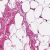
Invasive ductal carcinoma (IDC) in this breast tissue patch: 0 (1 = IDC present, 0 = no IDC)